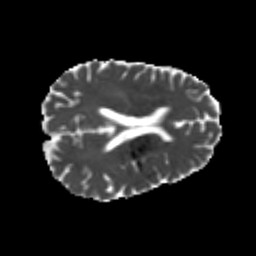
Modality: MD
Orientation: axial
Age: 25
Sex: male
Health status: healthy
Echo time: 0.074 s